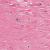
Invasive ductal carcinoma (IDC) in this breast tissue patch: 0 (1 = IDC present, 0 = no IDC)